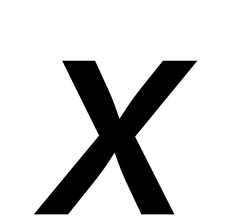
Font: Inter-Italic_Medium_Italic